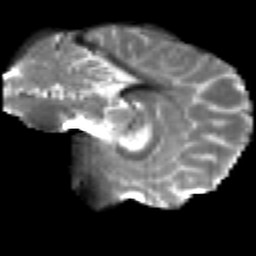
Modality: T2w
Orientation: sagittal
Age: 26
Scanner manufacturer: siemens
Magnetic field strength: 3 T
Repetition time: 2.2 s
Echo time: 0.084 s